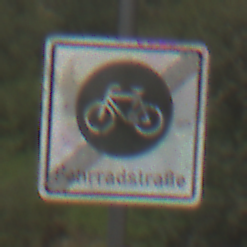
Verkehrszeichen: EndeFahrradstrasse
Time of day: Midday
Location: Outdoor (Nature)
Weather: PartlyCloudy
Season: NotSpecified
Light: Natural